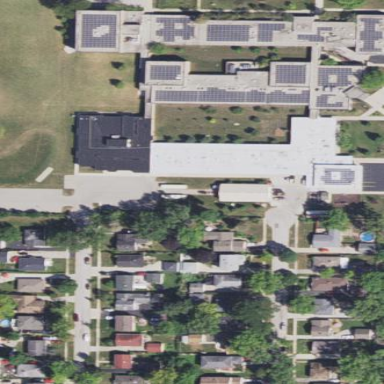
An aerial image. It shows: School.